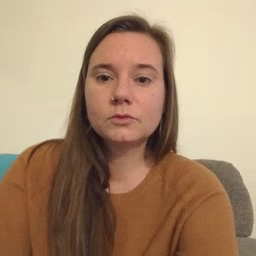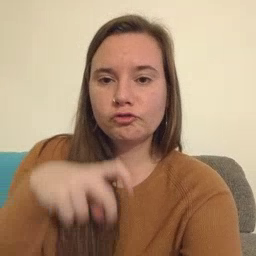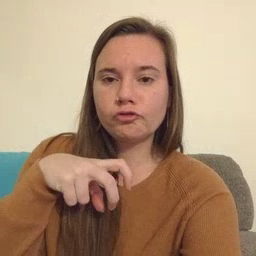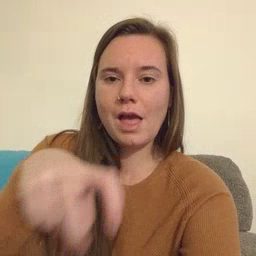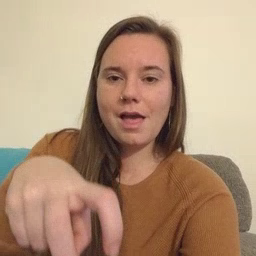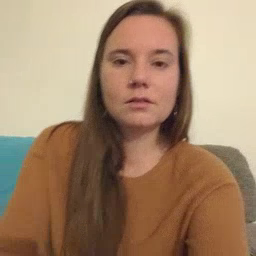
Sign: ride